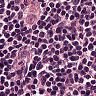
Metastatic tissue present: no